RGB frame:
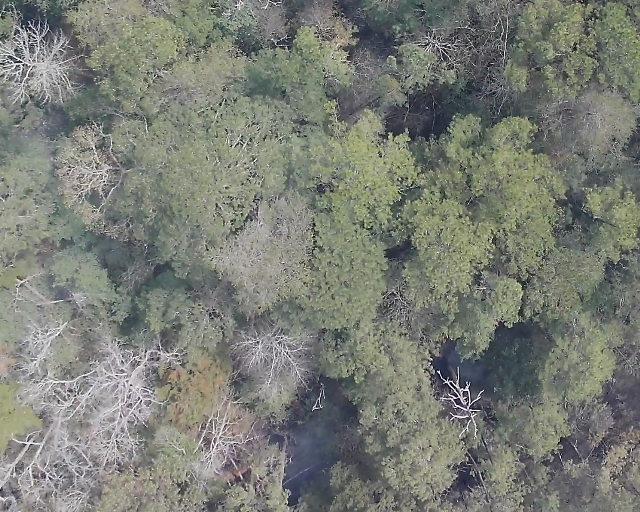
Thermal frame:
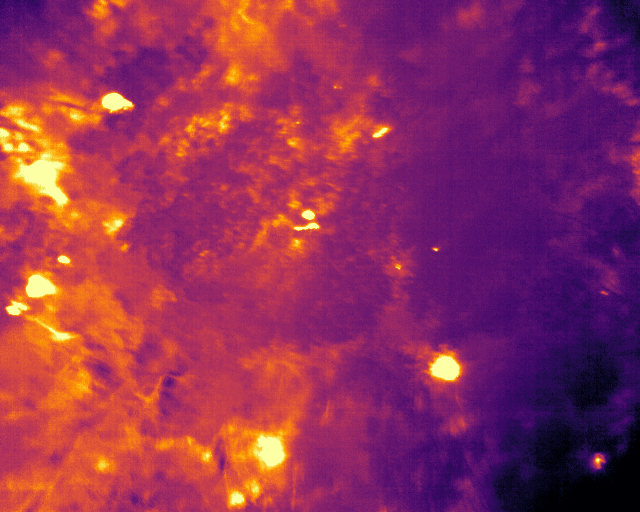
Captured: 2026-02-26 03:40:59
Pixels at or above 80 °C: 275 (fraction of frame: 0.0008392)